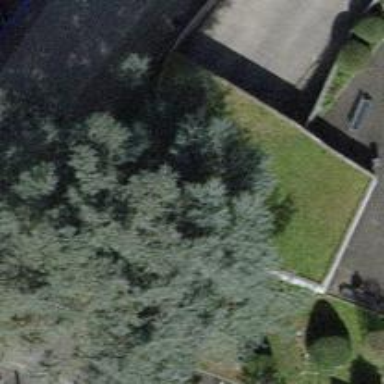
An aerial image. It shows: Driveway tunnel that serves as roadway.